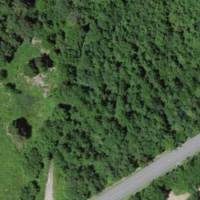
EUNIS habitat code: 44
Species observed at this site:
Quercus robur
Tussilago farfara